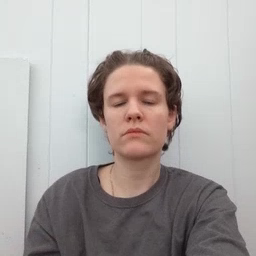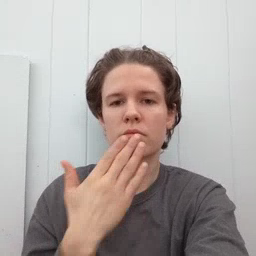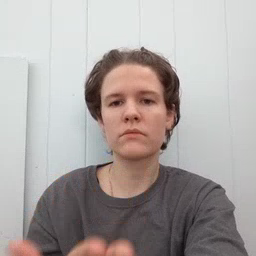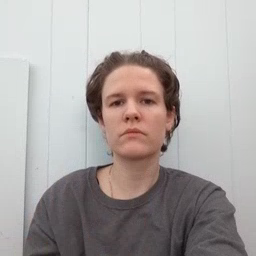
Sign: thankyou